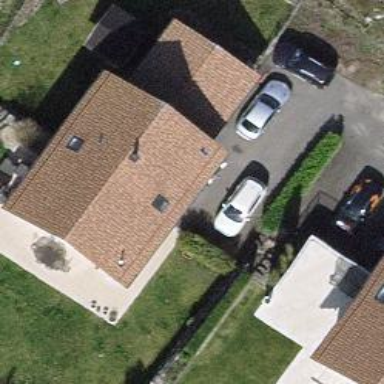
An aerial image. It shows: Simple and straightforward house.